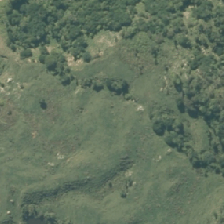
Land cover: high_producing_grassland